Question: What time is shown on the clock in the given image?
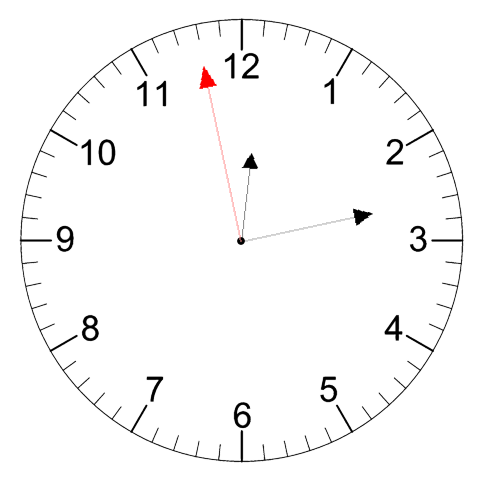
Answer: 12:12:58